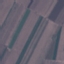
Land use / land cover: AnnualCrop